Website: lowes
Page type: review-order
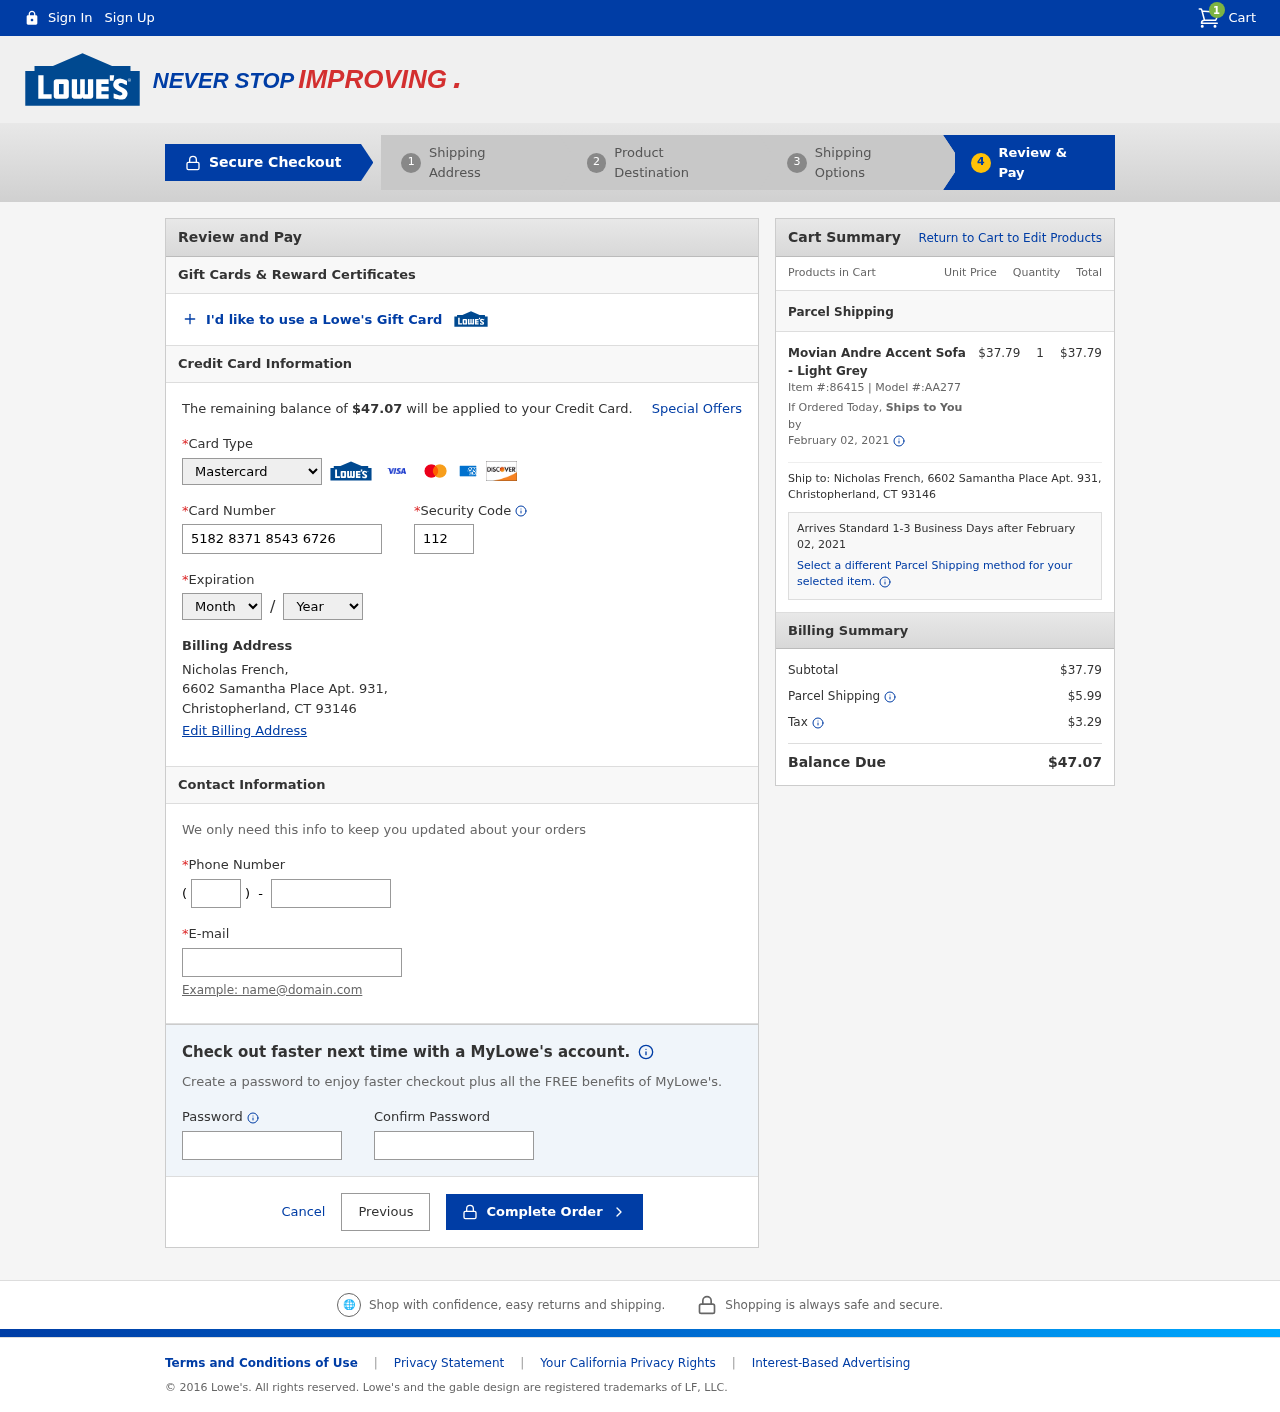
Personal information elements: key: PII_CARD_CVV
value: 112
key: PII_CARD_EXPIRY_MONTH
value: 08
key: PII_CARD_EXPIRY_YEAR
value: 26
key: PII_CARD_NUMBER
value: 5182 8371 8543 6726
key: PII_CARD_TYPE
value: Mastercard
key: PII_CITY
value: Christopherland
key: PII_EMAIL
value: nfrench@gmail.com
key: PII_FULLNAME
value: Nicholas French,
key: PII_PHONE
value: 7004573981
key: PII_PHONE_AREA
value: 700
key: PII_POSTCODE
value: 93146
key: PII_STATE_ABBR
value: CT
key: PII_STREET
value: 6602 Samantha Place Apt. 931
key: PII_STREET
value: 6602 Samantha Place Apt. 931,
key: PII_FULLNAME2
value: Nicholas French
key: PII_POSTCODE_FULL
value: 93146
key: PII_CITY_STATE
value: Christopherland, CT
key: PII_CITY_STATE_ZIP
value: Christopherland, CT 93146
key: PII_POSTCODE_NUMERIC
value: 93146
Product elements: key: PRODUCT1_NAME
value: Movian Andre Accent Sofa - Light Grey
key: PRODUCT1_PRICE
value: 37.79
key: PRODUCT1_QUANTITY
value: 1
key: PRODUCT1_ITEM_NUMBER
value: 86415
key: PRODUCT1_MODEL_NUMBER
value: AA277
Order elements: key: ORDER_NUM_ITEMS
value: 1
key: ORDER_TOTAL
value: $47.07
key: ORDER_SHIPPING_DATE
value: February 02, 2021
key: ORDER_SUBTOTAL
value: $37.79
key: ORDER_SHIPPING_DATE2
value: February 02, 2021
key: ORDER_SUBTOTAL2
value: $37.79
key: ORDER_SHIPPING_COST
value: $5.99
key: ORDER_TAX
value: $3.29